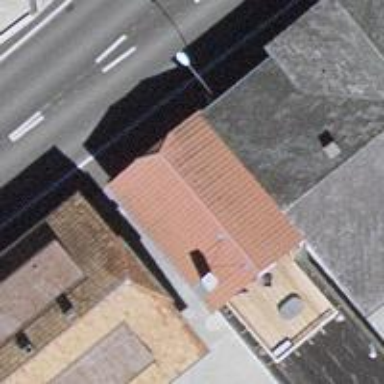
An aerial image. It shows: Fast food establishment.